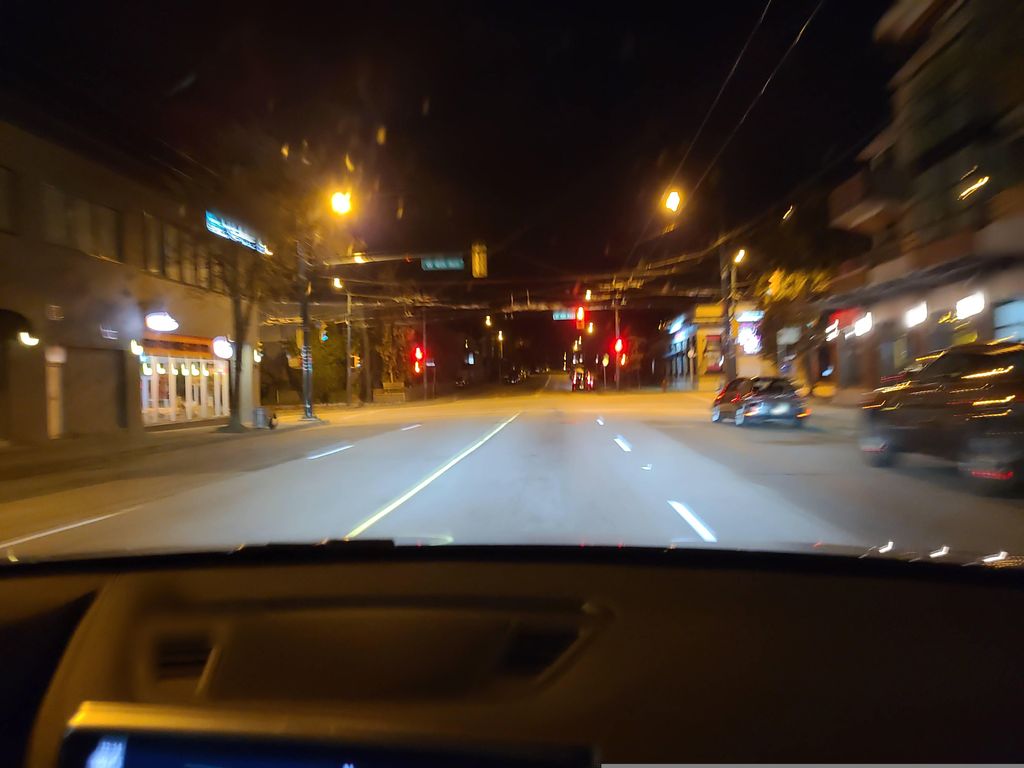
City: vancouver